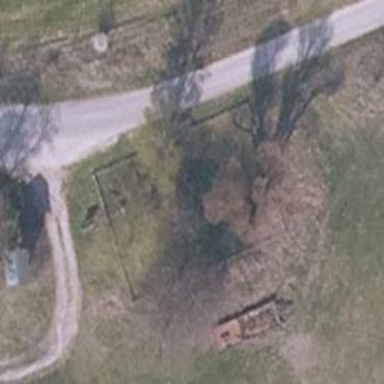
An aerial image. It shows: Memorial site with historic significance.